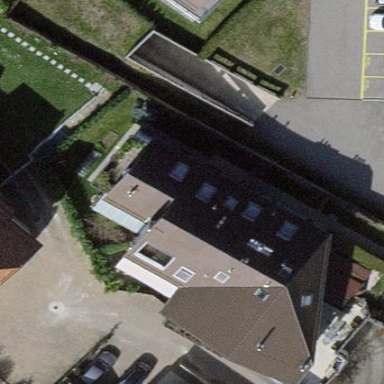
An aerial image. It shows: Garden enclosed by fence.